Question: I developed my application and tested it on android emulator 1.6, 2.1 & 2.2 and on HTC Magic
its running PERFECTLY and the gui components look very neat...
However, when I tested it on Sony Ericsson Xperia X10 the gui components are looking fuzzy :S...please have a look

...Have anyone faced such a problem? Any suggestions to solve it?!
Thanks!
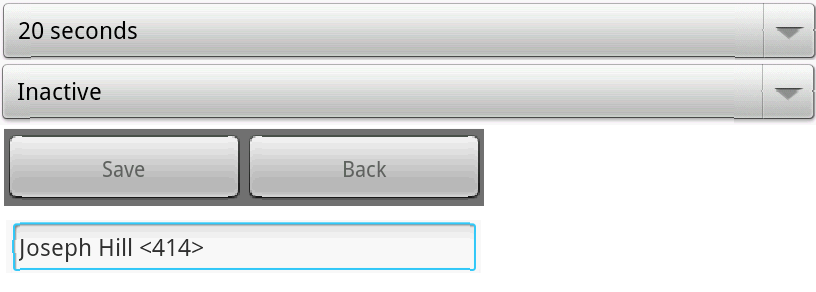
Answer: I found the solution for it, adding this:
'''
<uses-sdk android:minSdkVersion="4" />
'''
to the AndroidManifest.xml solved the problem...